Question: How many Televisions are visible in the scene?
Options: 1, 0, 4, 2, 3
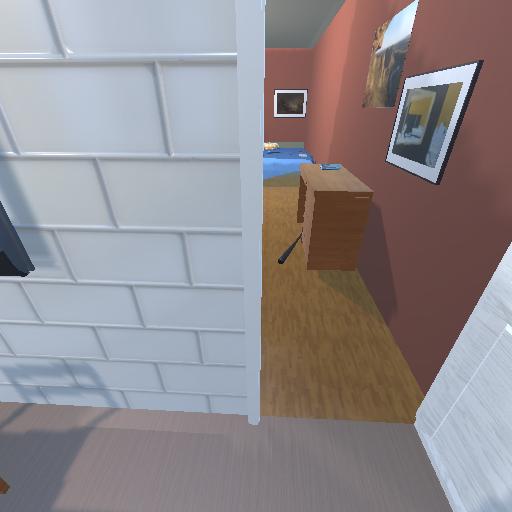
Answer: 1